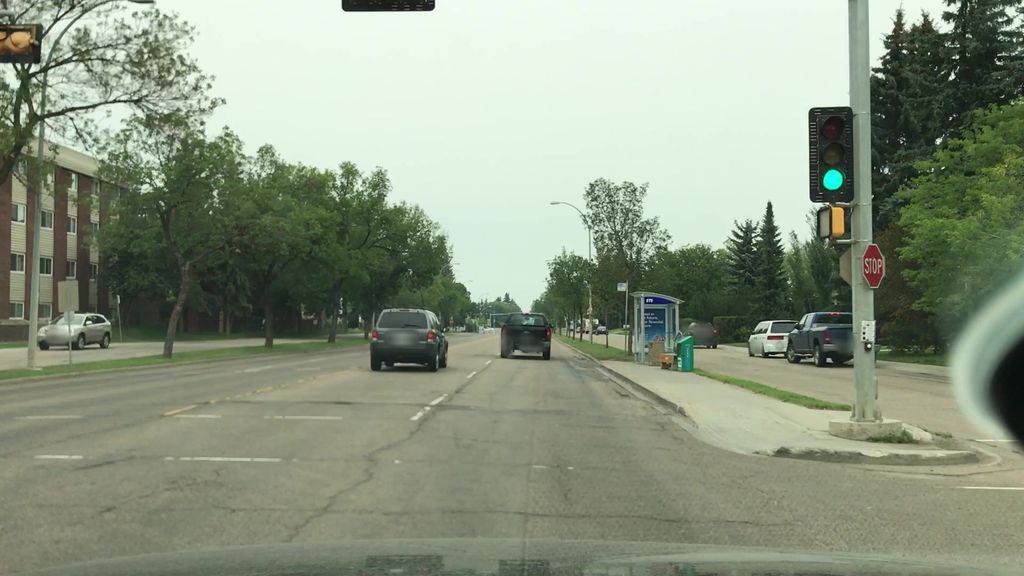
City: edmonton